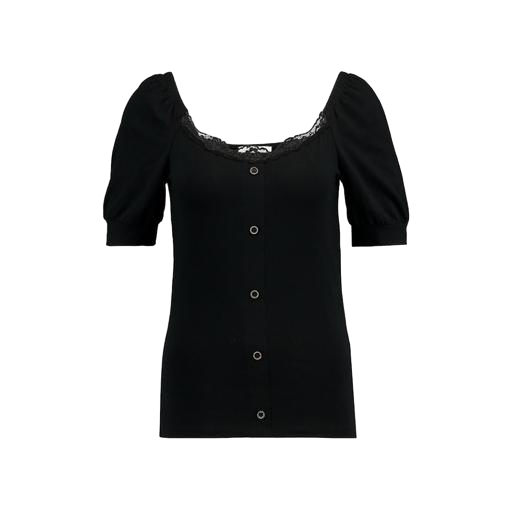
black lace-yoke jersey t-shirt, short-sleeve top only macy, black lace-yoke jersey tee, white background